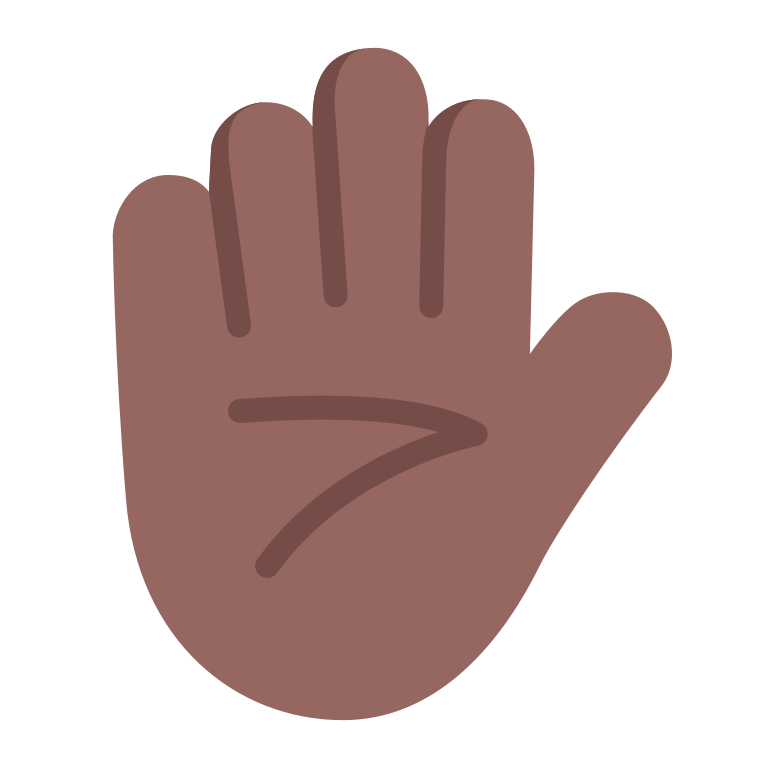
raised hand flat  dark